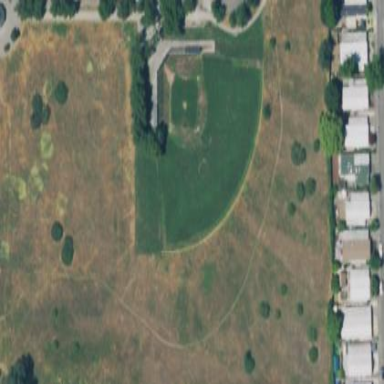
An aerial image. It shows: Baseball pitch for leisure and sports activities.